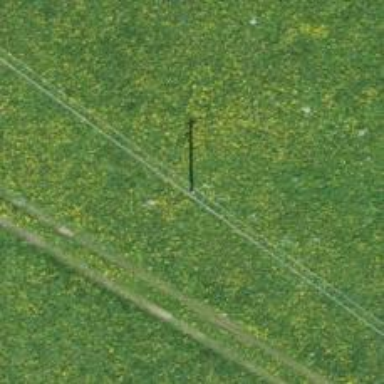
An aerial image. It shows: Minor power line.